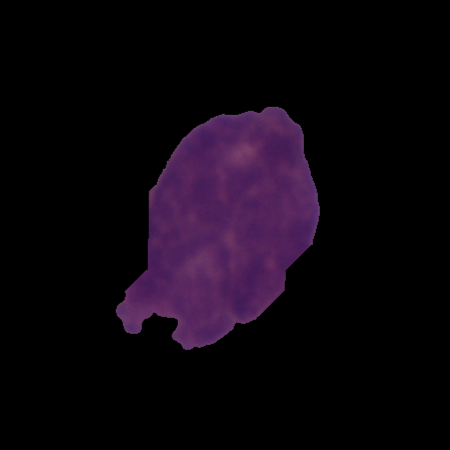
Label: cancer